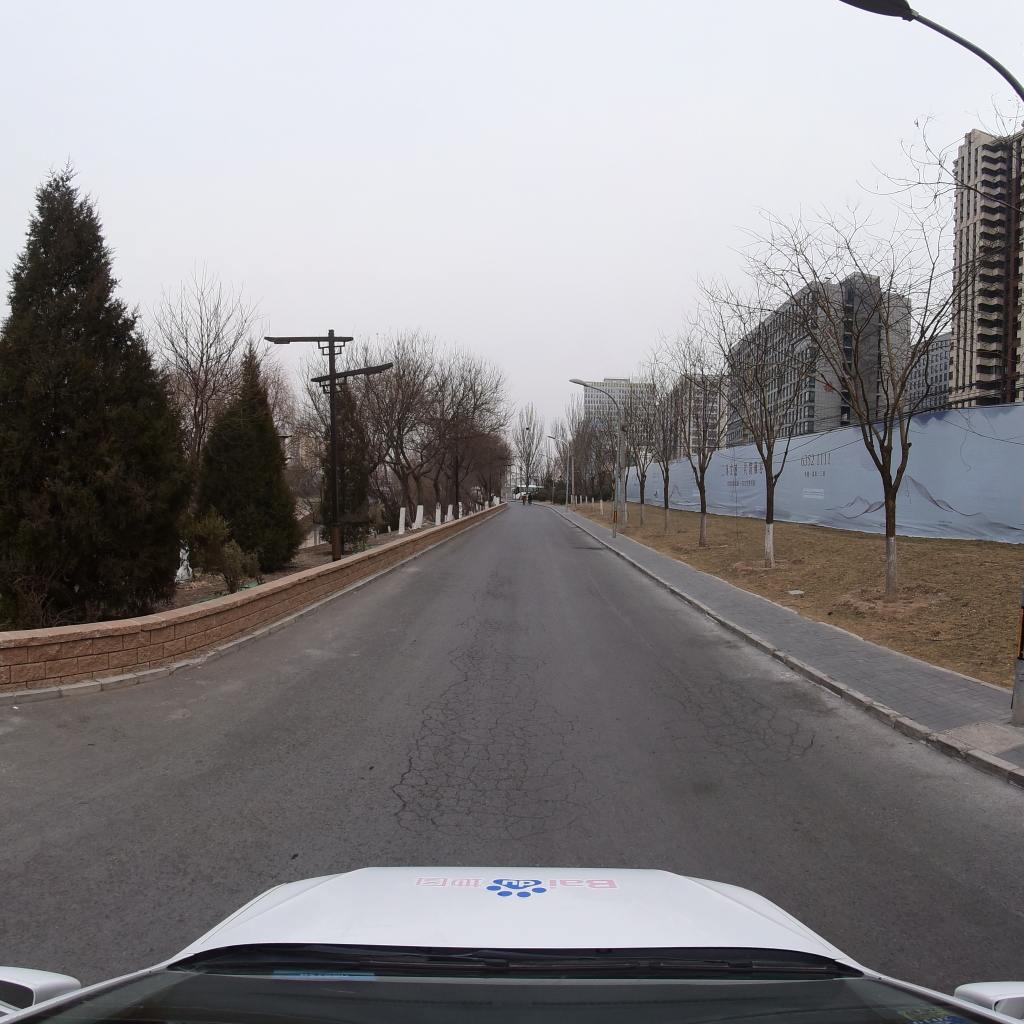
Region: Fengtai
Road damage annotations: alligator crack, alligator crack